九年级 · 度量几何学
如图在 $R t \triangle A B C$ 中, $\angle A C B=90^{\circ}, A C=6, B C=8, \odot O$ 是 $\triangle A B C$ 的内切圆, 连接 $A O$, $B O$, 则图中阴影部分的面积之和为 $(\quad)$

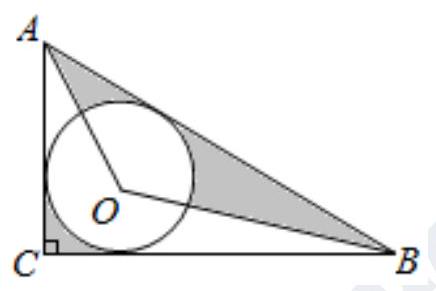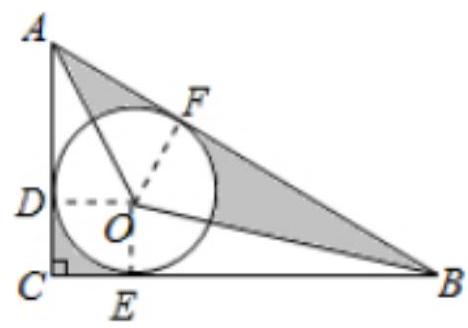
A. $10-\frac{3}{2} \pi$
B. $14-\frac{5}{2} \pi$
C. 12
D. 14
答案: B
解析: 【分析】

本题考查的是三角形的内切圆与内心、扇形面积计算、勾股定理, 掌握扇形面积公式是解题的关键.

根据勾股定理求出 $A B$, 求出 $\triangle A B C$ 的内切圆的半径, 根据扇形面积公式、三角形的面积公式计算,得到答案.

【解答】

解：设 $\odot O$ 与 $\triangle A B C$ 的三边 $A C 、 B C 、 A B$ 的切点分别为 $D 、 E 、 F$, 连接 $O D 、 O E 、 O F$,

在Rt $\triangle A B C$ 中, $A B=\sqrt{A C^{2}+B C^{2}}=10$,

$\therefore \triangle A B C$ 的内切圆的半径 $=\frac{6+8-10}{2}=2$,
$\because \odot O$ 是 $\triangle A B C$ 的内切圆,

$\therefore \angle O A B=\frac{1}{2} \angle C A B, \angle O B A=\frac{1}{2} \angle C B A$,

$\therefore \angle A O B=180^{\circ}-(\angle O A B+\angle O B A)=180^{\circ}-\frac{1}{2}(\angle C A B+\angle C B A)=135^{\circ}$,

则图中阴影部分的面积之和 $=2^{2}-\frac{90 \pi \times 2^{2}}{360}+\frac{1}{2} \times 10 \times 2-\frac{135 \pi \times 2^{2}}{360}=14-\frac{5}{2} \pi$,

故选 $B$.